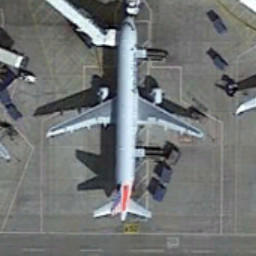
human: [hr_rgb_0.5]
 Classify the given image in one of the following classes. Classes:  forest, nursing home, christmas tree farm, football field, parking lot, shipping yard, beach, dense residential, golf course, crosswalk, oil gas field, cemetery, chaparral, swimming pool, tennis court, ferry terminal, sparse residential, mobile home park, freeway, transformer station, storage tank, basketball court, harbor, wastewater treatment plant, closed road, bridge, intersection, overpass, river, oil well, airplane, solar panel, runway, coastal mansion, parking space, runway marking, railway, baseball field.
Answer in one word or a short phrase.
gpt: airplane